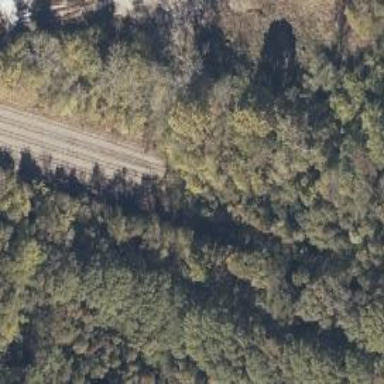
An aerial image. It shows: Disused railway spur service.